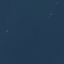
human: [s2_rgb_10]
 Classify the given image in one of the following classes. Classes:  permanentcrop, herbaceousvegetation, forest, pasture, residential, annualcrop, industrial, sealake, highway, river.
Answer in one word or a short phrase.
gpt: SeaLake